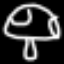
Label: mushroom